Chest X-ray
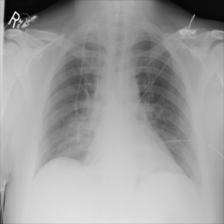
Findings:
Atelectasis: negative
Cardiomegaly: negative
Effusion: negative
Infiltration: negative
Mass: negative
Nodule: negative
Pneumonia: negative
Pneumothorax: negative
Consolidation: negative
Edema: negative
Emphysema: negative
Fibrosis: negative
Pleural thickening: negative
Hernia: negative